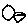
Label: bird